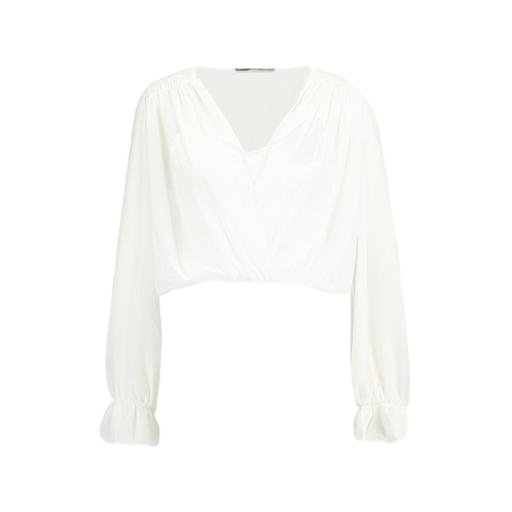
white graham spencer blouse, white long-sleeve wrap blouse, white graham spencer top, white background